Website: apple
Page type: customer-info-address
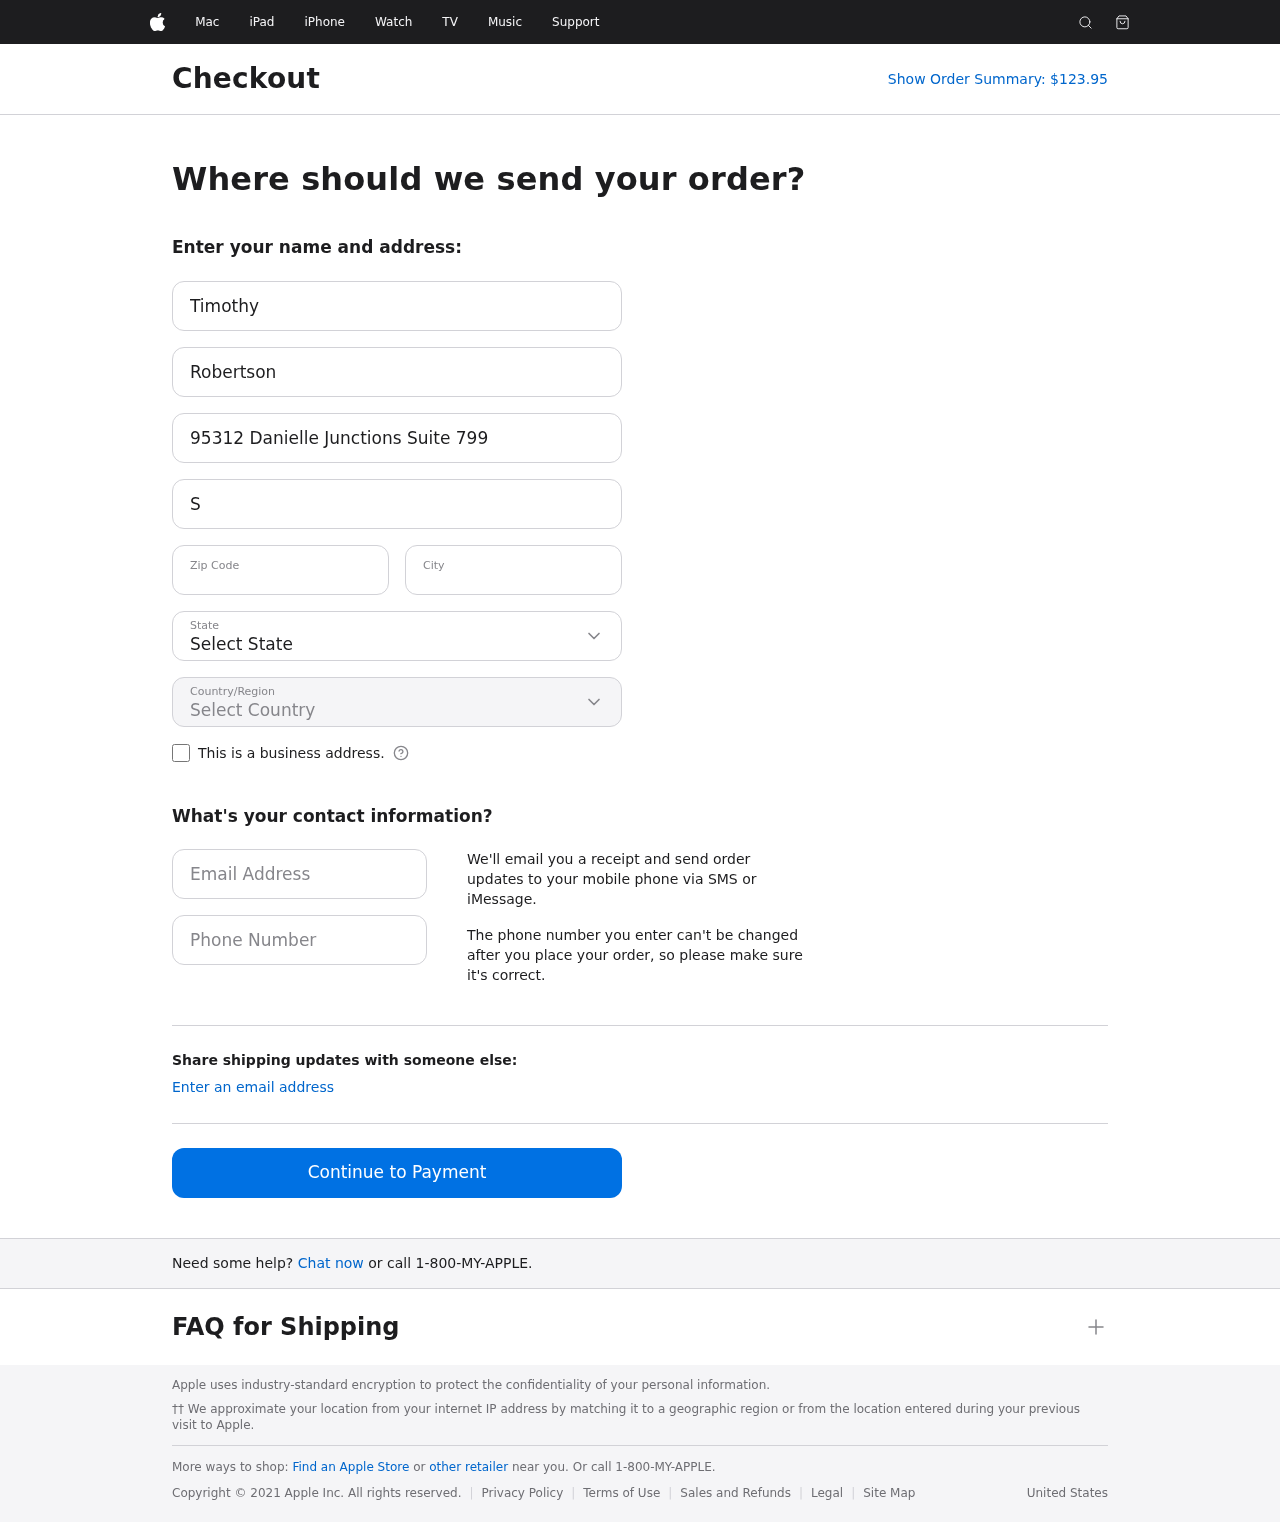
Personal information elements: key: PII_CITY
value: New Lisabury
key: PII_COUNTRY
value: United States
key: PII_EMAIL
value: trobertson@gmail.com
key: PII_FIRSTNAME
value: Timothy
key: PII_LASTNAME
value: Robertson
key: PII_PHONE
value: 3517194779
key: PII_POSTCODE
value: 87424
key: PII_STATE
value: Hawaii
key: PII_STREET
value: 95312 Danielle Junctions Suite 799
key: PII_STREET2
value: Suite 542
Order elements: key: ORDER_TOTAL
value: Show Order Summary: $123.95